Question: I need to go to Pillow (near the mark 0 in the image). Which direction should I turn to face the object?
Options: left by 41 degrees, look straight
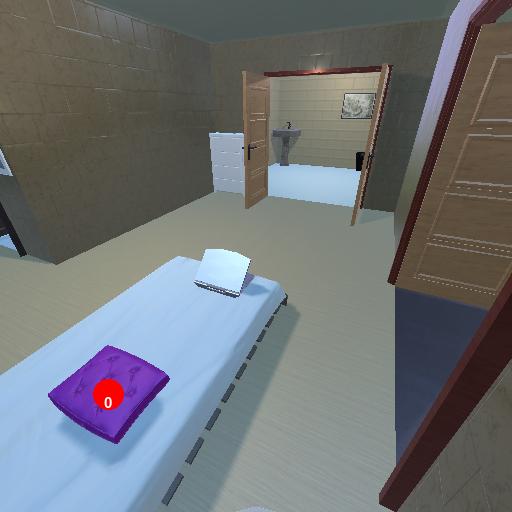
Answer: left by 41 degrees